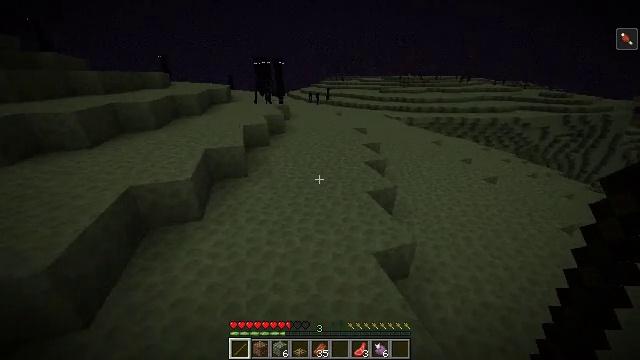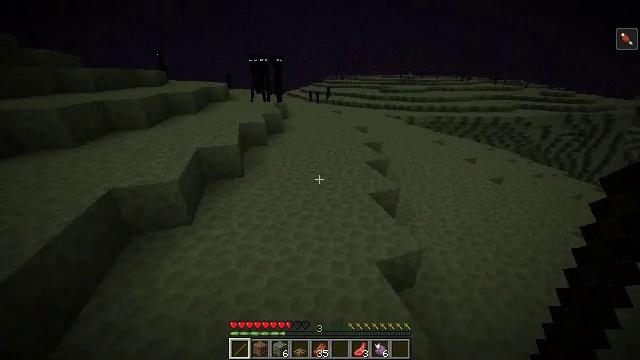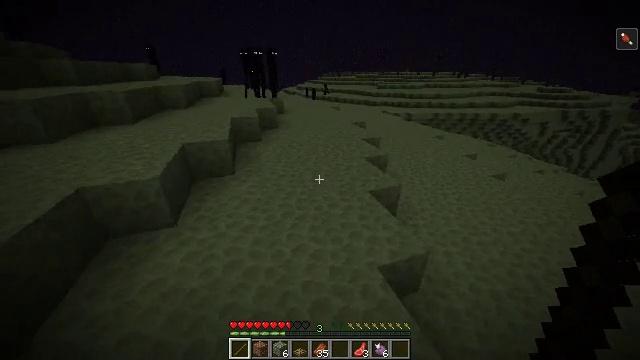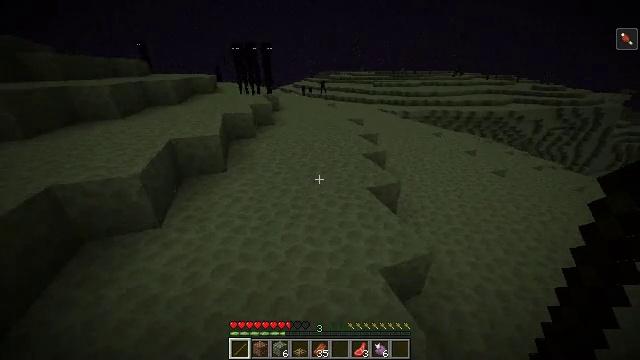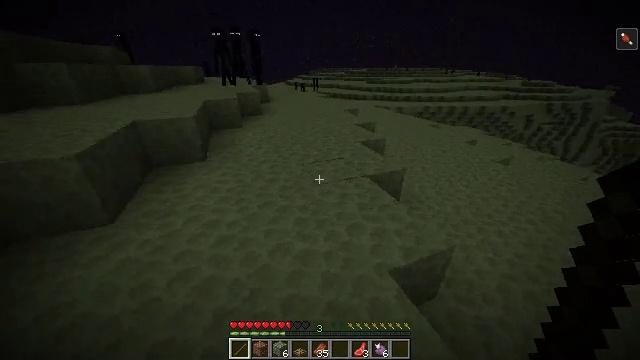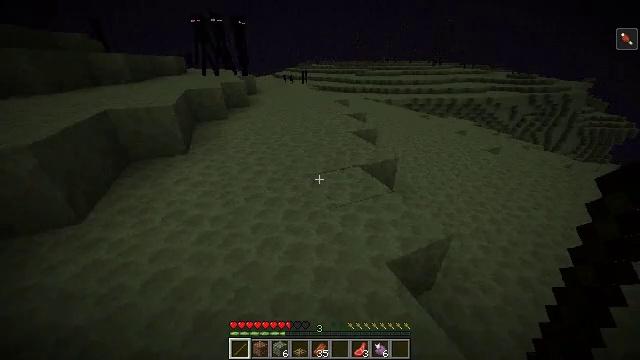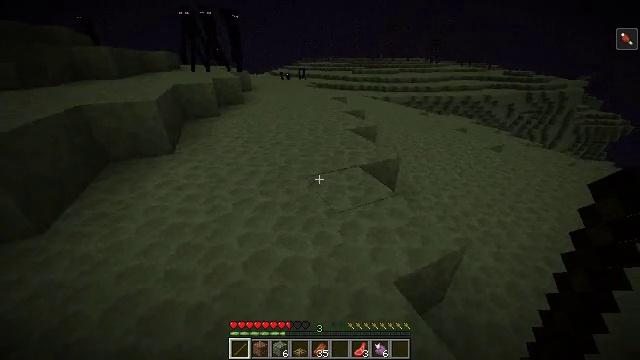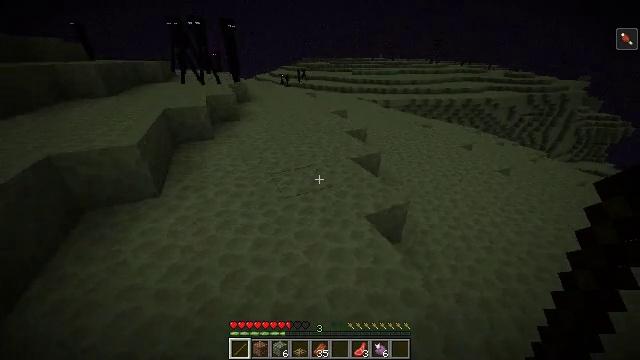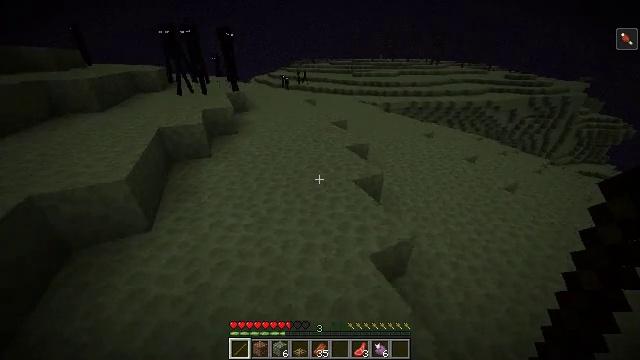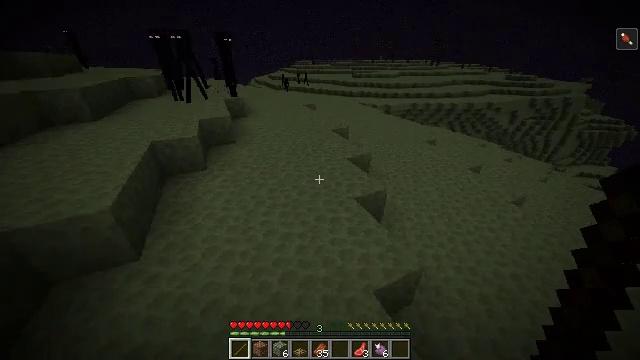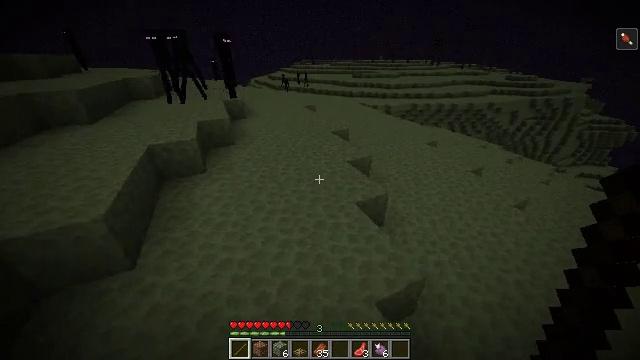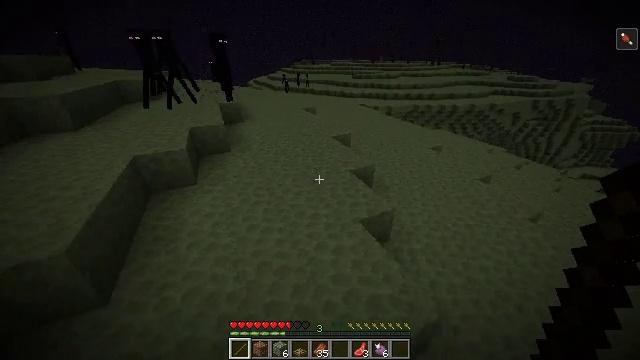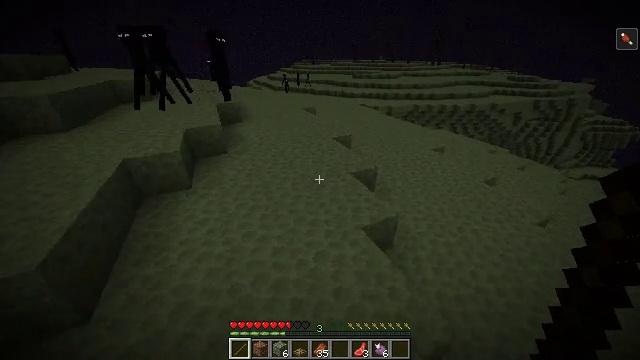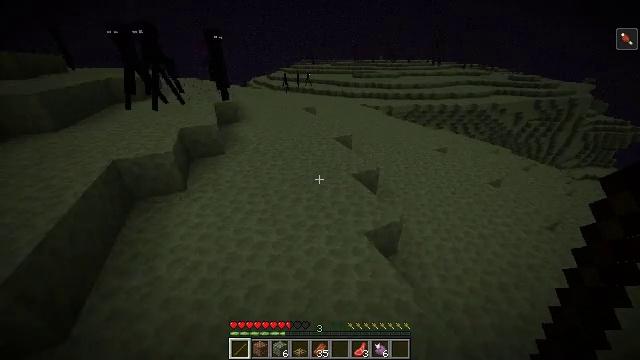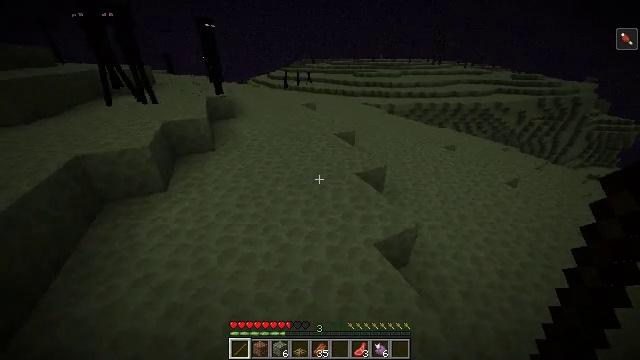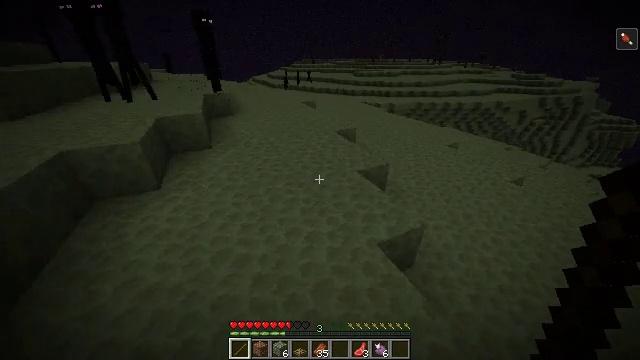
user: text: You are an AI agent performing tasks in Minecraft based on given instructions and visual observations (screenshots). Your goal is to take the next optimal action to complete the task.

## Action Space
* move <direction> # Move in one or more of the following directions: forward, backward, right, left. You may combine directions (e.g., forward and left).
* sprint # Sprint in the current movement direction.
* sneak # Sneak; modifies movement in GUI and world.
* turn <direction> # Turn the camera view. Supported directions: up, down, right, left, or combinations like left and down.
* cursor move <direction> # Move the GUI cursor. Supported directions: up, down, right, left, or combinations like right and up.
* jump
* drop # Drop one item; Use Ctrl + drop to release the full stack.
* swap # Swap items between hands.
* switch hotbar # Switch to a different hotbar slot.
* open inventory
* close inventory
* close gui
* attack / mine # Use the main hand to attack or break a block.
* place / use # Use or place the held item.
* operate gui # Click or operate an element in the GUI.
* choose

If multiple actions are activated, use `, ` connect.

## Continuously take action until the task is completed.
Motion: motion action
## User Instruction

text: Drop a mutton.
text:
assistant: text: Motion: move forward, sprint, jump
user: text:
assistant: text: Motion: move forward, sprint, jump
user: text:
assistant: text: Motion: move forward, sprint, jump
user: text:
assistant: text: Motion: move forward, sprint, turn right, jump
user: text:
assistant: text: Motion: move forward, sprint, turn right and down, jump
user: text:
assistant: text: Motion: move forward, sprint, jump
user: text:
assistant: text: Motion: move forward, sprint, jump
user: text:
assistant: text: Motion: move forward, sprint, jump
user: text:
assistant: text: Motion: move forward, sprint, jump
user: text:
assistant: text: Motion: move forward, sprint, jump
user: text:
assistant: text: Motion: move forward, sprint, jump
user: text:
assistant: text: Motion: move forward, sprint, jump
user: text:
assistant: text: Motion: move forward, sprint, jump
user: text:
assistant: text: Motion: move forward, sprint, jump
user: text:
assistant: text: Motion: move forward, sprint, jump
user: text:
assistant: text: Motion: move forward, sprint, jump
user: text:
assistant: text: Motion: move forward, sprint, jump
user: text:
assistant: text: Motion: move forward, sprint, jump
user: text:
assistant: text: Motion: move forward, sprint, jump
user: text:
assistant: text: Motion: move forward, sprint, jump
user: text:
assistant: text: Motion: move forward, sprint, jump
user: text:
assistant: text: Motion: move forward, sprint, turn left, jump
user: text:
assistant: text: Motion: move forward, sprint, turn left, jump
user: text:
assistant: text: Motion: move forward, sprint, jump
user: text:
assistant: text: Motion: move forward, sprint, jump
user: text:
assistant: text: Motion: move forward, sprint, turn left, jump
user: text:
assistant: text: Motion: move forward, sprint, turn left and up, jump
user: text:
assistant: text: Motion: move forward, sprint, jump
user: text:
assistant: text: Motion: move forward, sprint, jump
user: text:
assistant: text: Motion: move forward, sprint, jump